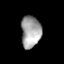
Tissue: lung
Cell type: Epithelial cells
Senescence score: 0.1601
Nuclear area (px): 624
Mean DAPI intensity: 160.726